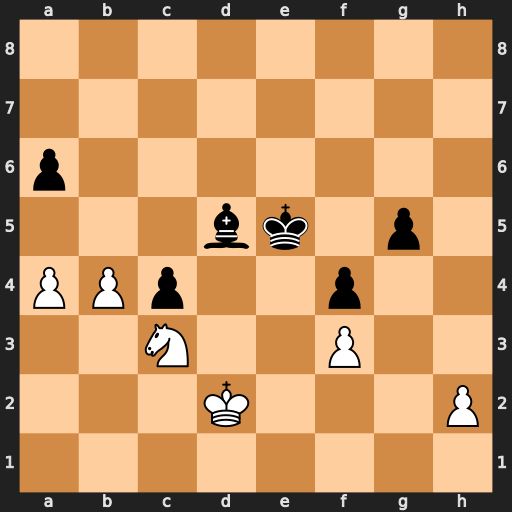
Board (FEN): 8/8/p7/3bk1p1/PPp2p2/2N2P2/3K3P/8
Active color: w
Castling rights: -
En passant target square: -
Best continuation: Nxd5 Kxd5 h3 Kd4 Kc2